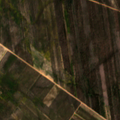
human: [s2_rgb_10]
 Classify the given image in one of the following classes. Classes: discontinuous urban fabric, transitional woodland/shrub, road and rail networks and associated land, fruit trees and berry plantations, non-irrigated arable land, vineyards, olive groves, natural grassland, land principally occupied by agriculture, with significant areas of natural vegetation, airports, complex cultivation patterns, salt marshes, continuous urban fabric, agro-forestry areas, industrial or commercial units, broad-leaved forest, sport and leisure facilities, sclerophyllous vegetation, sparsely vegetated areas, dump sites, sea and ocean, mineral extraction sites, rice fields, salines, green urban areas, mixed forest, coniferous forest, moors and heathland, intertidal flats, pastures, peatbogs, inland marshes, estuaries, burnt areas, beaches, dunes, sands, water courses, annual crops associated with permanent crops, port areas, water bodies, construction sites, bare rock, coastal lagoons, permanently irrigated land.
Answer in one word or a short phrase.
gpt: complex cultivation patterns, broad-leaved forest, transitional woodland/shrub